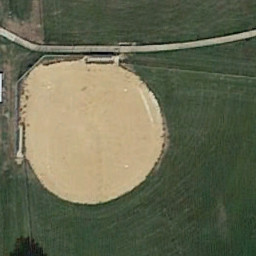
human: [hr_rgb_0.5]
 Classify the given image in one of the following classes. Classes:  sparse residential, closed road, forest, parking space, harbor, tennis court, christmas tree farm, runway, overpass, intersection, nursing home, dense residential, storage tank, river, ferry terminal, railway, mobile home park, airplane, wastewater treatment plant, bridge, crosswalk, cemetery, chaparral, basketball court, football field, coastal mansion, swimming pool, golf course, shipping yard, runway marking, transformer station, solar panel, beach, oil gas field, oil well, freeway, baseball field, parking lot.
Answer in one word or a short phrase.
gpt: baseball field